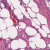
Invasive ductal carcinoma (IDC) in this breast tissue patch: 0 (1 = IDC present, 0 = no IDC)